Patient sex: M
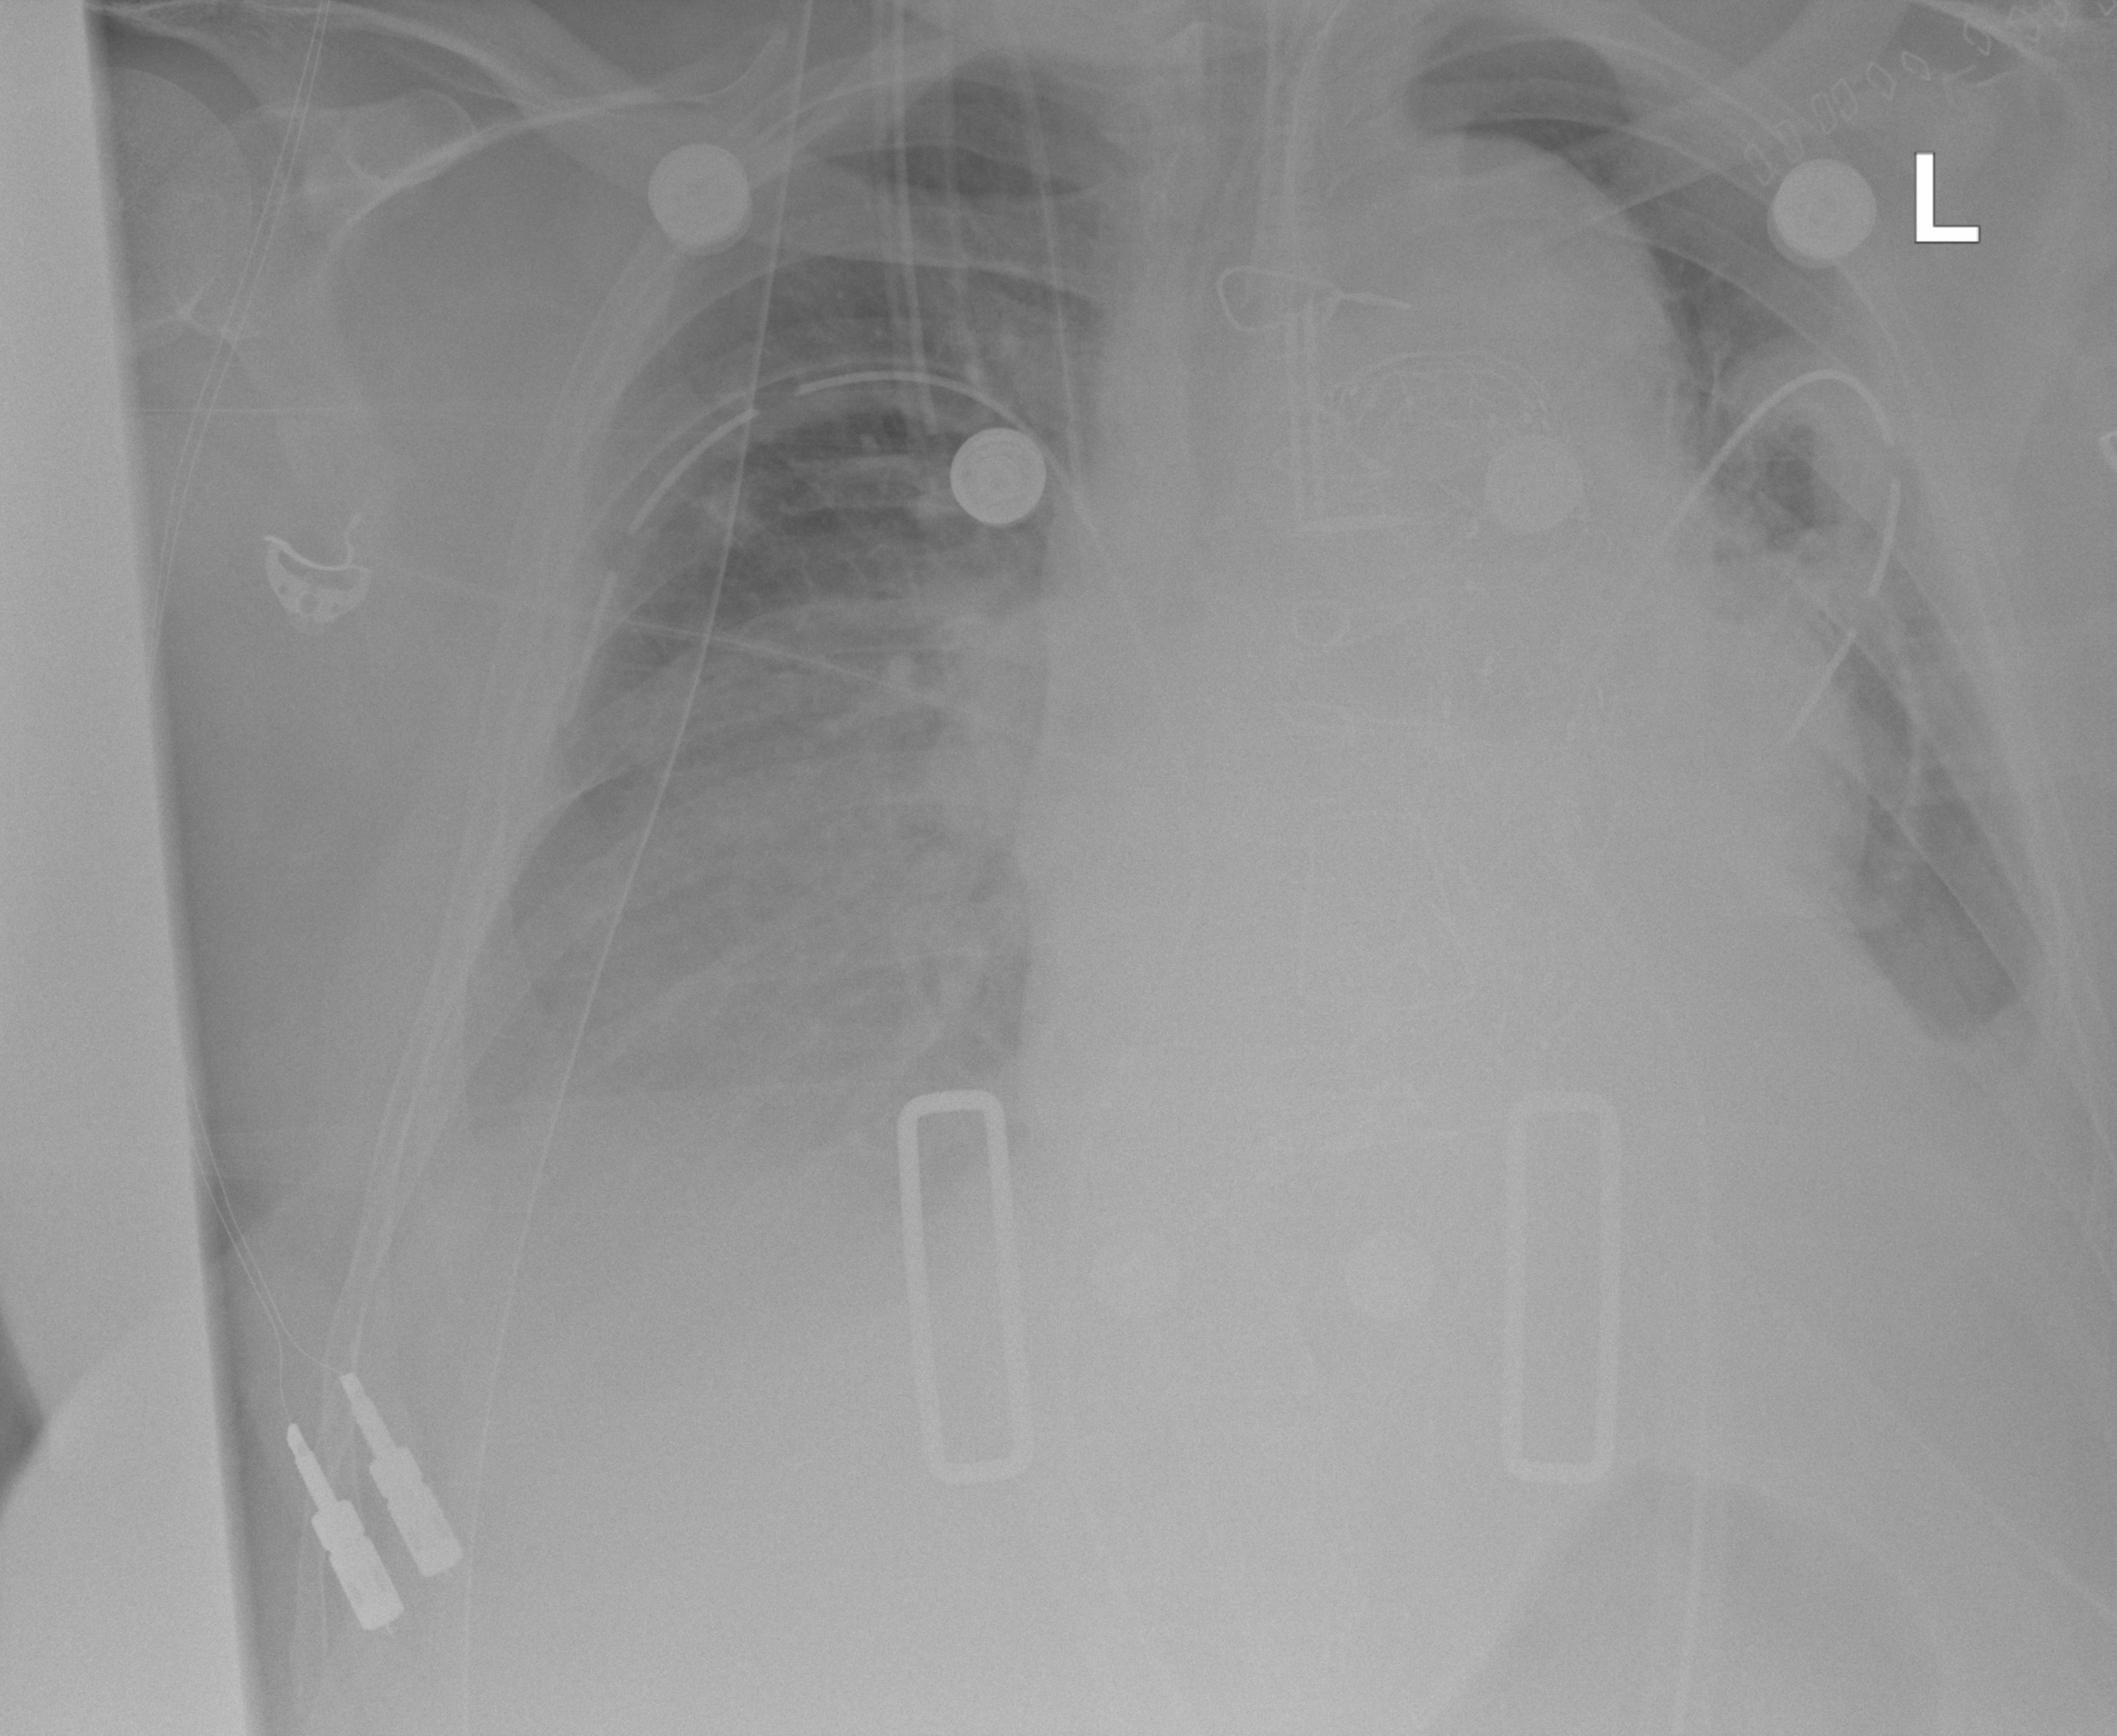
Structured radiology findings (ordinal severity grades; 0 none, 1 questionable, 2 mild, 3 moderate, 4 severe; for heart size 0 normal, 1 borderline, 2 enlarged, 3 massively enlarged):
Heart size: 2
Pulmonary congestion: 2
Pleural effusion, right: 3
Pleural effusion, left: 2
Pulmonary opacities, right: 2
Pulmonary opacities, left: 0
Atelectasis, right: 2
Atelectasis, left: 2